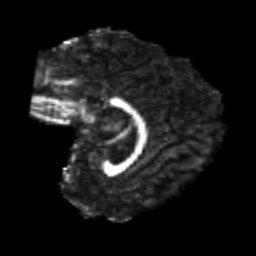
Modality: FA
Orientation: sagittal
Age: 26
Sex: female
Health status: healthy
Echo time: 0.074 s